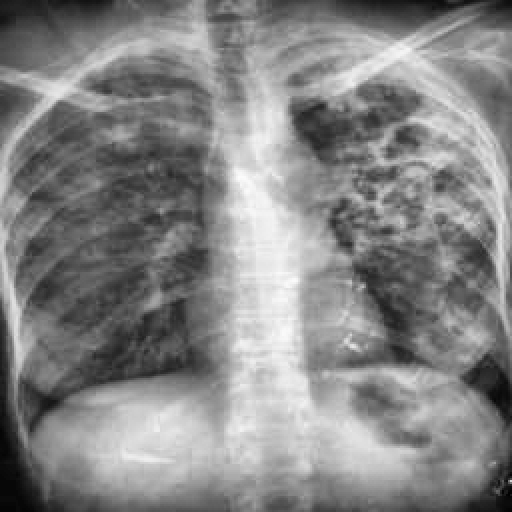
Finding: TUBERCULOSIS